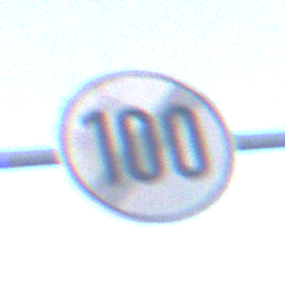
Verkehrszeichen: EndeGeschwindigkeit100
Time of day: SunriseSunset
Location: Outdoor (Urban)
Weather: Clear
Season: NotSpecified
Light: Natural